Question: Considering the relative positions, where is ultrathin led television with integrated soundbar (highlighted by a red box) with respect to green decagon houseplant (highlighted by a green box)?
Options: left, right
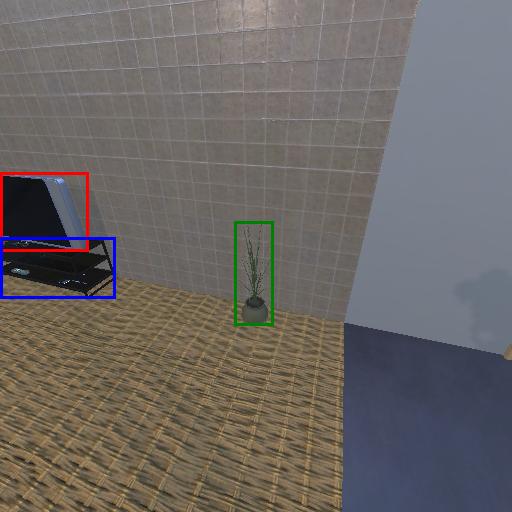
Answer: left